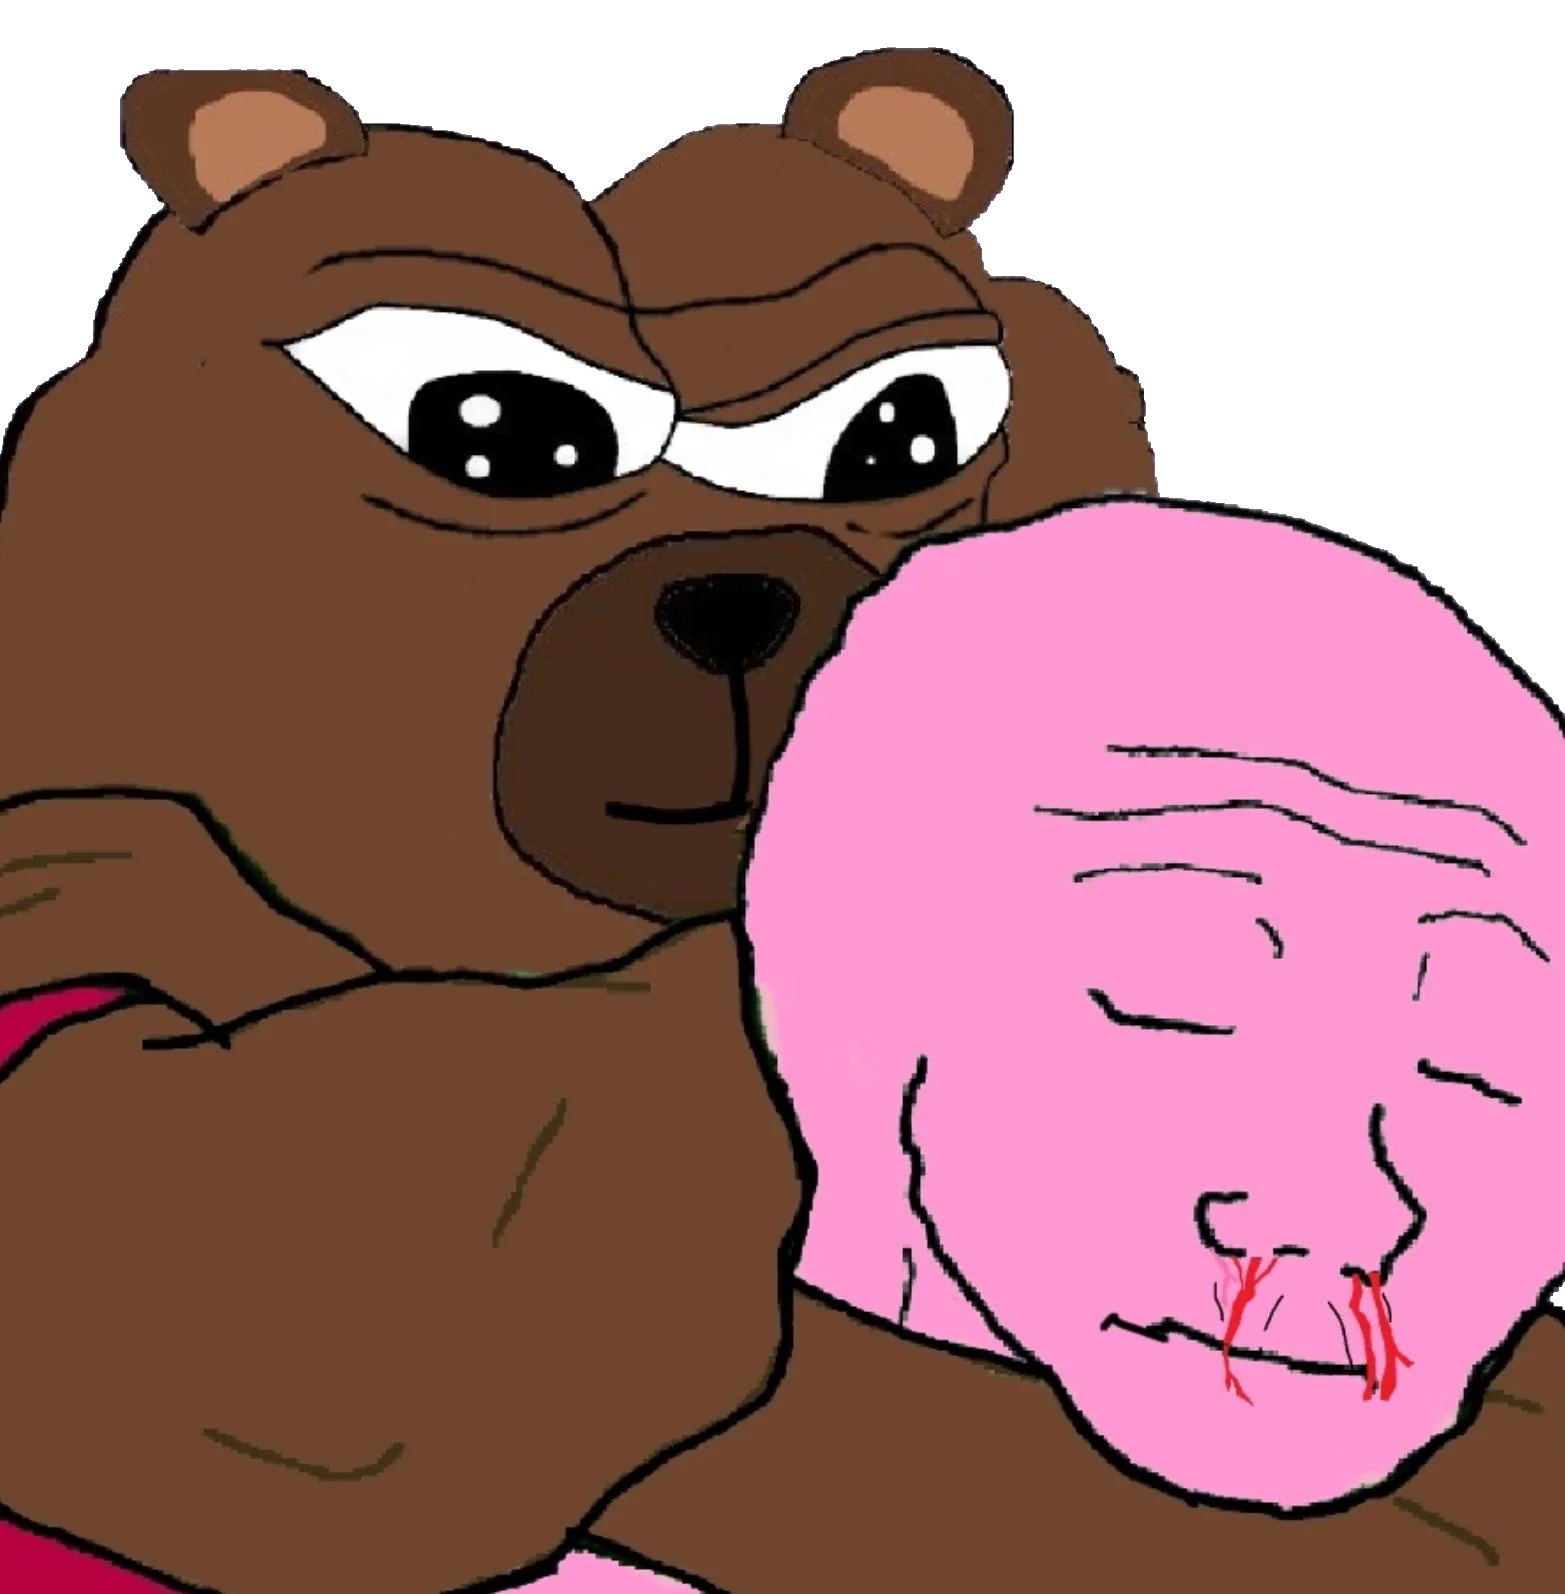
Label: 5_Rage